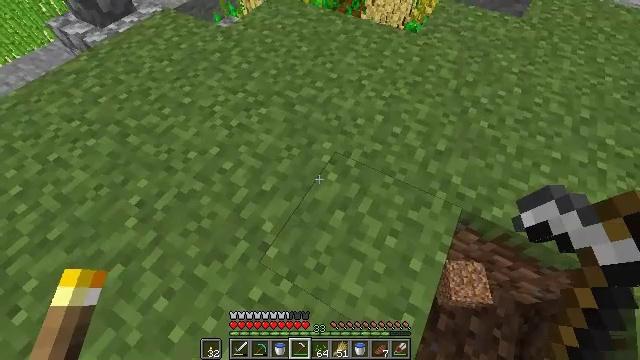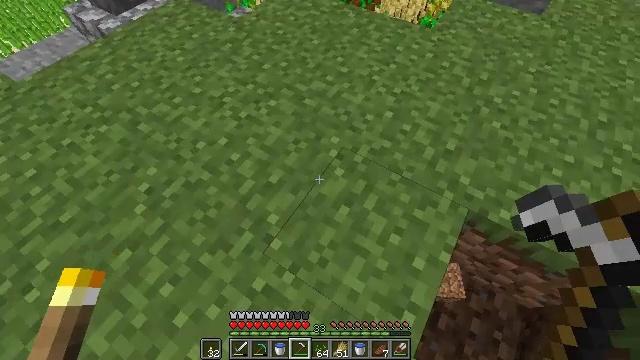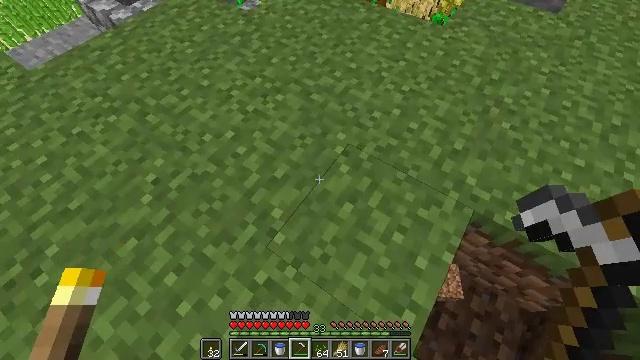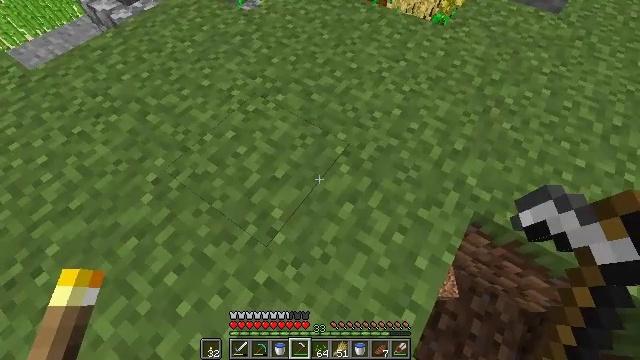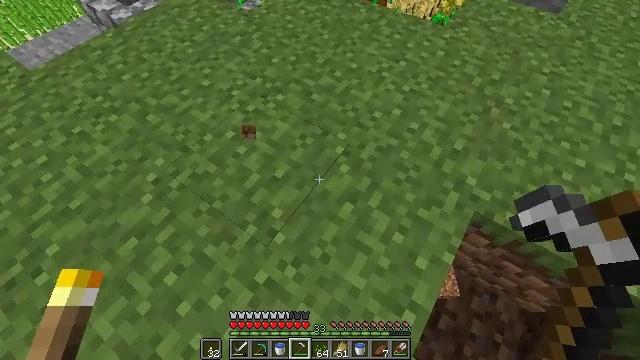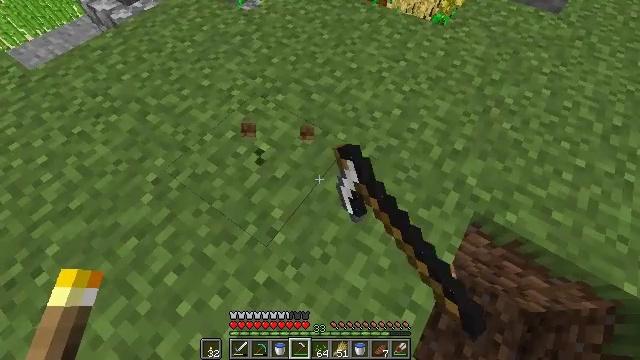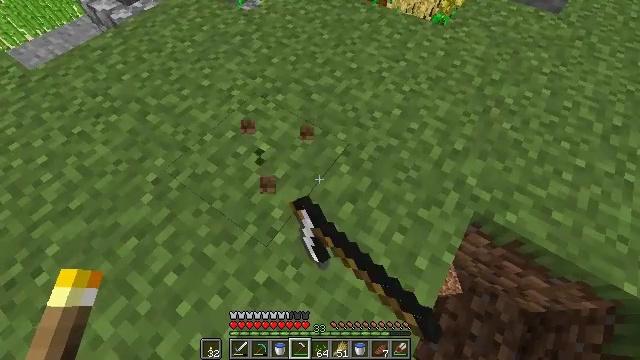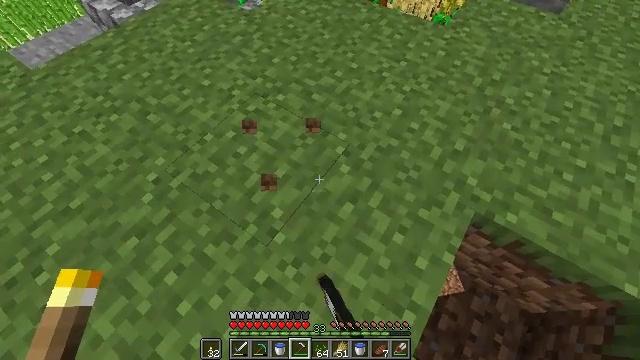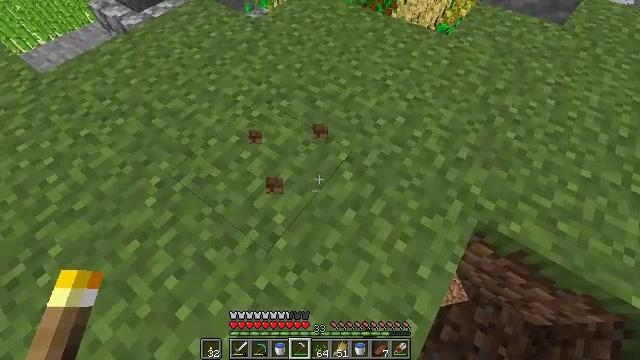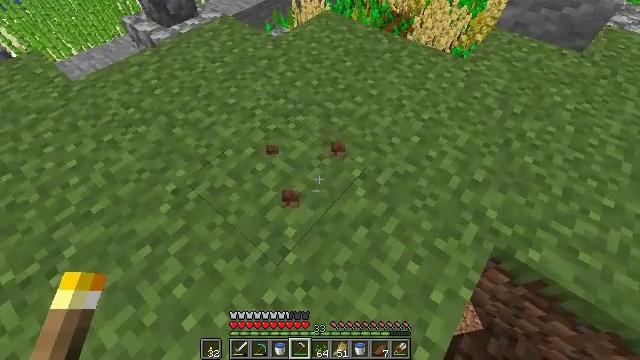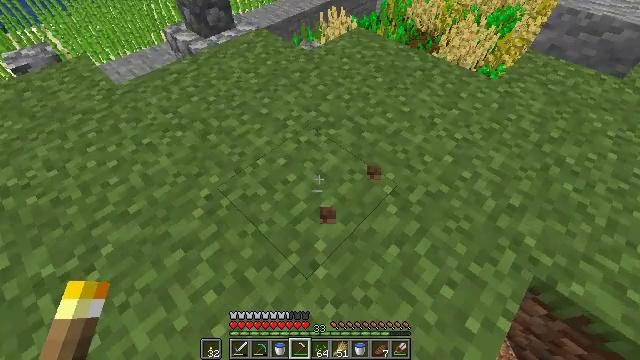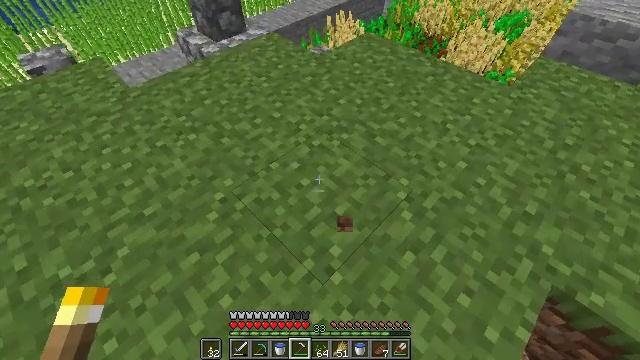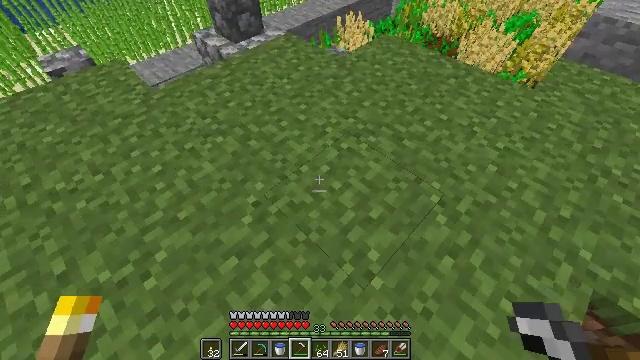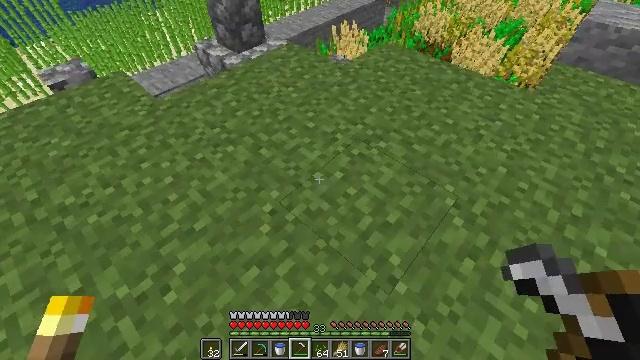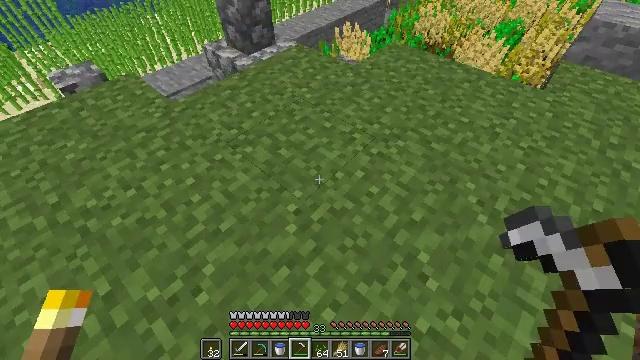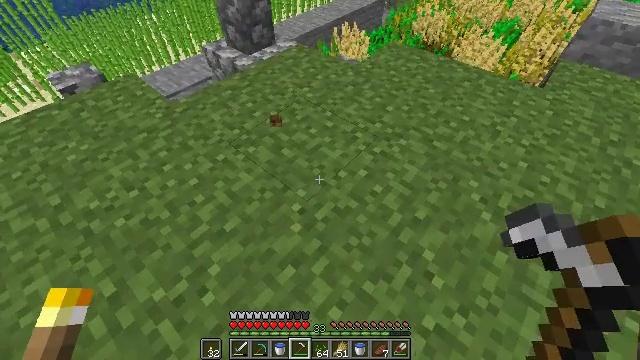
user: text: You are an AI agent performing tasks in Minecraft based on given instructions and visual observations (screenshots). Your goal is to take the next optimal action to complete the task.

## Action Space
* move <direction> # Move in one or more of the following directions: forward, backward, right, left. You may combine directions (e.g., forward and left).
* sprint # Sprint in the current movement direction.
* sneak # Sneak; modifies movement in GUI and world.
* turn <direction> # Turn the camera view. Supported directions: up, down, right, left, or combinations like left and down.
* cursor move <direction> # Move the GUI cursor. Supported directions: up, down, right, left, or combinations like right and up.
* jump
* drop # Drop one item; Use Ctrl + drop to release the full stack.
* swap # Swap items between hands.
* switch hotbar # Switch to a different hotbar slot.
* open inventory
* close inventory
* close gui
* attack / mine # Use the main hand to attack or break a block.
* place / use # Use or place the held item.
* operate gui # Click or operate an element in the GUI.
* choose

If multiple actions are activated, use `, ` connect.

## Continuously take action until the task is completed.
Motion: motion action
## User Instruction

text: Dig up the grass block for dirt.
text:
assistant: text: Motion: turn left and down
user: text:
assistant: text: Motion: turn left
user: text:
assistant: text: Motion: no_op
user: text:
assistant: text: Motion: attack / mine
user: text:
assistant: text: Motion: attack / mine
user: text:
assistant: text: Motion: attack / mine
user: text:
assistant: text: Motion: no_op
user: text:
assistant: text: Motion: turn left and up
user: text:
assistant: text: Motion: move left, turn left and up
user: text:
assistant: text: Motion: move left, turn left and up
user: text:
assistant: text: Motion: move left
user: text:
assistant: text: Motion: move left
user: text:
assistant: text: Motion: move left, turn right and up
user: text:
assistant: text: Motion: turn right
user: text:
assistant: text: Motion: attack / mine
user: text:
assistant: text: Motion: attack / mine
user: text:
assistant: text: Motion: turn right, attack / mine
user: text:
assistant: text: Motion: turn right
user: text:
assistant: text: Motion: turn right
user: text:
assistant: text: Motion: turn right
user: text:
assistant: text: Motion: turn right
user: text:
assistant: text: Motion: turn right
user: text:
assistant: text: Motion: turn right
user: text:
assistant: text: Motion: turn right
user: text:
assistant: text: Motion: turn right and up
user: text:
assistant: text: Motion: no_op
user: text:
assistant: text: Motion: no_op
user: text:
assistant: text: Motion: no_op
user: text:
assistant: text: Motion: turn right
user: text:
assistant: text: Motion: turn right